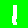
Digit: 1